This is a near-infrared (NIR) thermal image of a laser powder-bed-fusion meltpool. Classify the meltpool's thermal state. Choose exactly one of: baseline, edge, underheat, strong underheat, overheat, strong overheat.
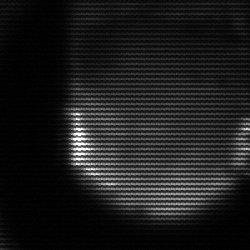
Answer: strong underheat